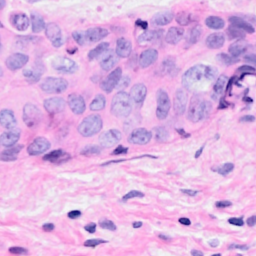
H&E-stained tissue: Breast